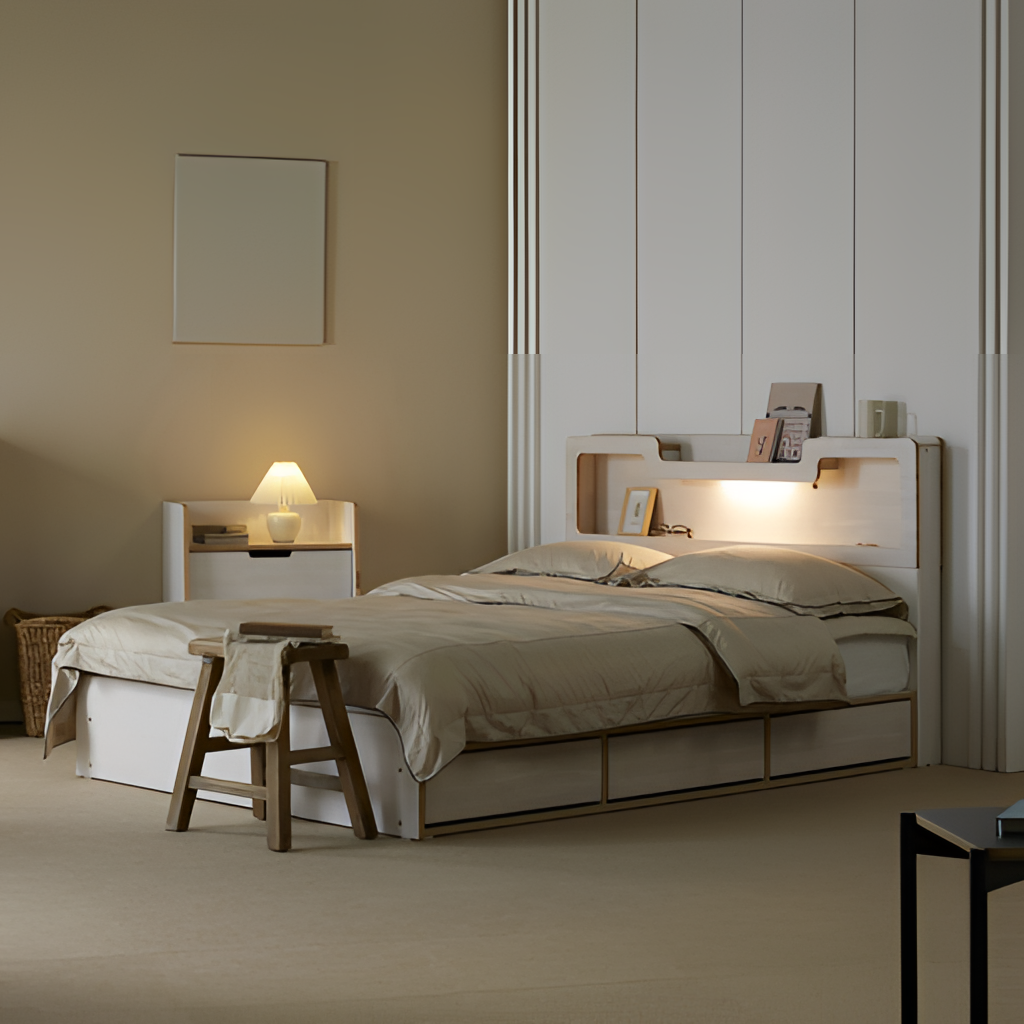
bedroom, beige fabric illuminated headboard bed, beige paint wallpaper, with solid pattern, beige carpet flooring, with solid pattern, minimalist